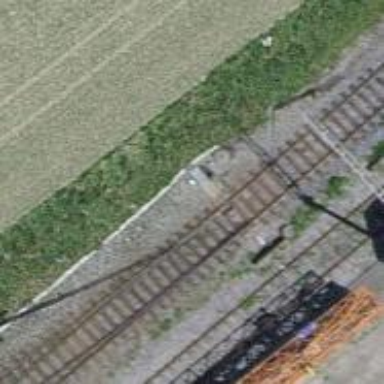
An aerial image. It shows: Railway switch.